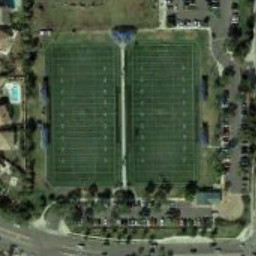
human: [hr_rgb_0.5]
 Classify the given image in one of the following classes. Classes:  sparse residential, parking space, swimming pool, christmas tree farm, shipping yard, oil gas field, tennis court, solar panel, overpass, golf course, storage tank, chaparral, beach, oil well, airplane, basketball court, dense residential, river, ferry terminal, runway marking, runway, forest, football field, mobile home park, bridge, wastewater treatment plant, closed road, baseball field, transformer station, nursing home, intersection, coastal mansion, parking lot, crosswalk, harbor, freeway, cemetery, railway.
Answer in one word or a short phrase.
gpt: football field